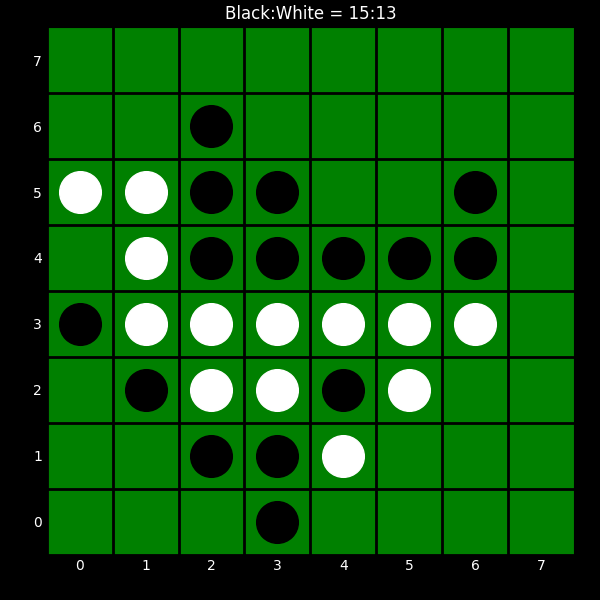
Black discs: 15
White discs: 13